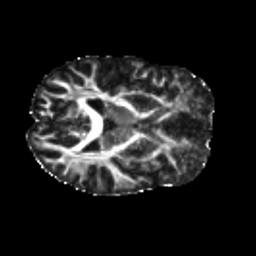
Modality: FA
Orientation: axial
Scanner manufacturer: siemens
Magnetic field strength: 3 T
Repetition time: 4.16 s
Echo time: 0.0806 s